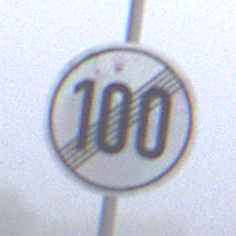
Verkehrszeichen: EndeGeschwindigkeit100
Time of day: MorningAfternoon
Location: Outdoor (RoadRail)
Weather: Overcast
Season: NotSpecified
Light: Natural